Question: So in Eclipse, I'm aware that if I have included sources in maven dependencies, as well as the JDK, I can open a type to see it's implementation (Type ):

This is great for '.java' classes, but I don't appear to have any quick shortcut to open resources other than java '.class'es. For instance, I do some <URL>, which both .jar up their sources, which are generally just the sources themselves.
### Is there a way to get Ctrl+T or the "Open Resource" equivalent (Ctrl+Shift+R) to open resources held in .jar files?
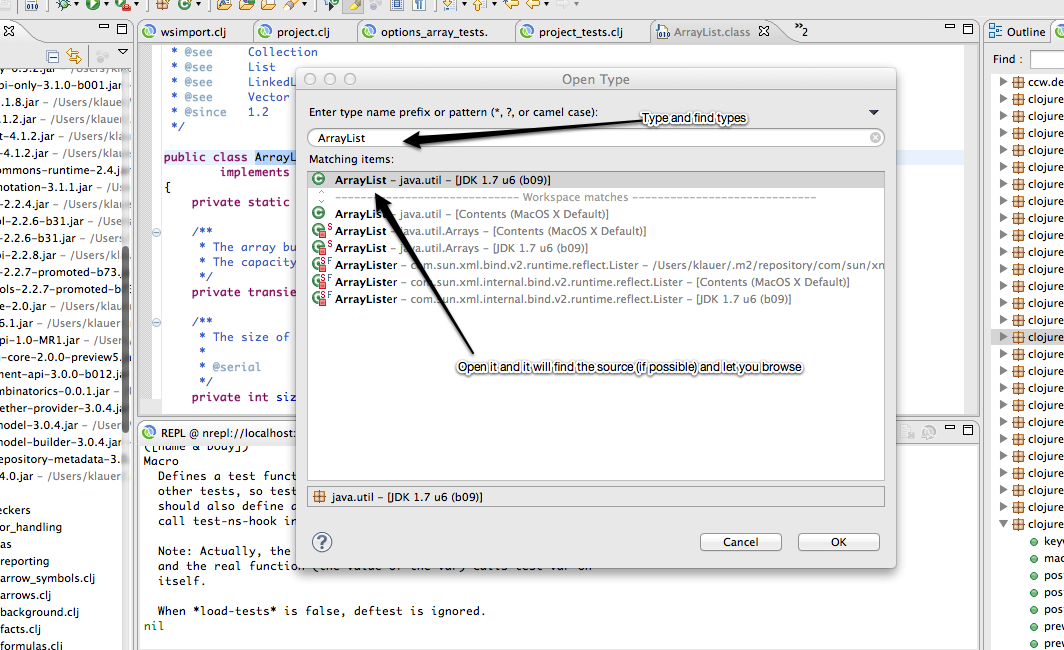
Answer: No. As per my knowledge, there are no keyboard shortcuts in eclipse to open resource file from jar. Only classes can be accessed by 'Ctrl+T'. I always have to use package explorer to navigate contents in jar file.